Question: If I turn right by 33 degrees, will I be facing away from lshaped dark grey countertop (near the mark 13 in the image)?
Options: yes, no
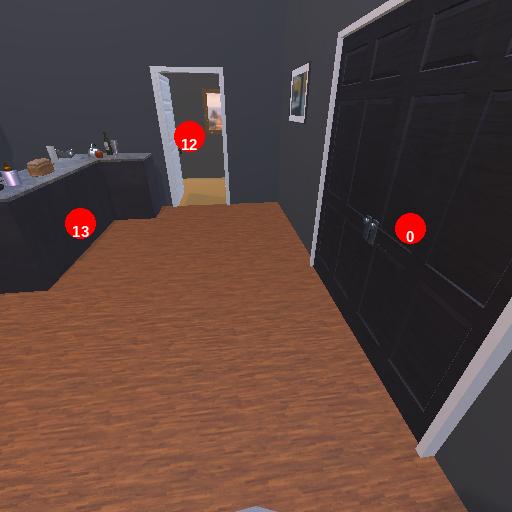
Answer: yes